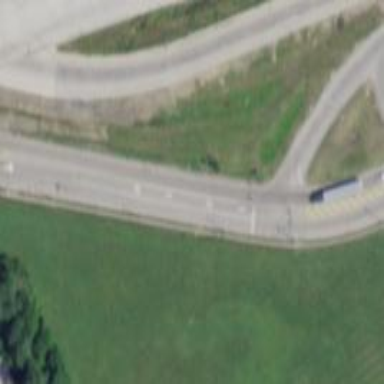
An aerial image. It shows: Secondary road with asphalt surface.